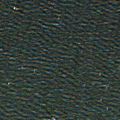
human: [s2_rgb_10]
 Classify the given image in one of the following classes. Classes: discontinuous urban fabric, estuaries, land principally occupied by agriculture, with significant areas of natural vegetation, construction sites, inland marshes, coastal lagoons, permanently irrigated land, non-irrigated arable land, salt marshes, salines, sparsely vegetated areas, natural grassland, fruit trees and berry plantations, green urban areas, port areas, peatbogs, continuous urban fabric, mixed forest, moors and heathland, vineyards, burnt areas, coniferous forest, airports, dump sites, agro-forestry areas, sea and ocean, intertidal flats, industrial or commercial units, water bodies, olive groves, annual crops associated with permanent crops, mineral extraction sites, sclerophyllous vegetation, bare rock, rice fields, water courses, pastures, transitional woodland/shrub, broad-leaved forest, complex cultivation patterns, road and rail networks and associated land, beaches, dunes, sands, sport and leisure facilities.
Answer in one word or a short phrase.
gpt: sea and ocean